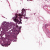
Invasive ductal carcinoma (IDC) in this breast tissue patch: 0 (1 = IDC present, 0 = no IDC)